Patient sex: M
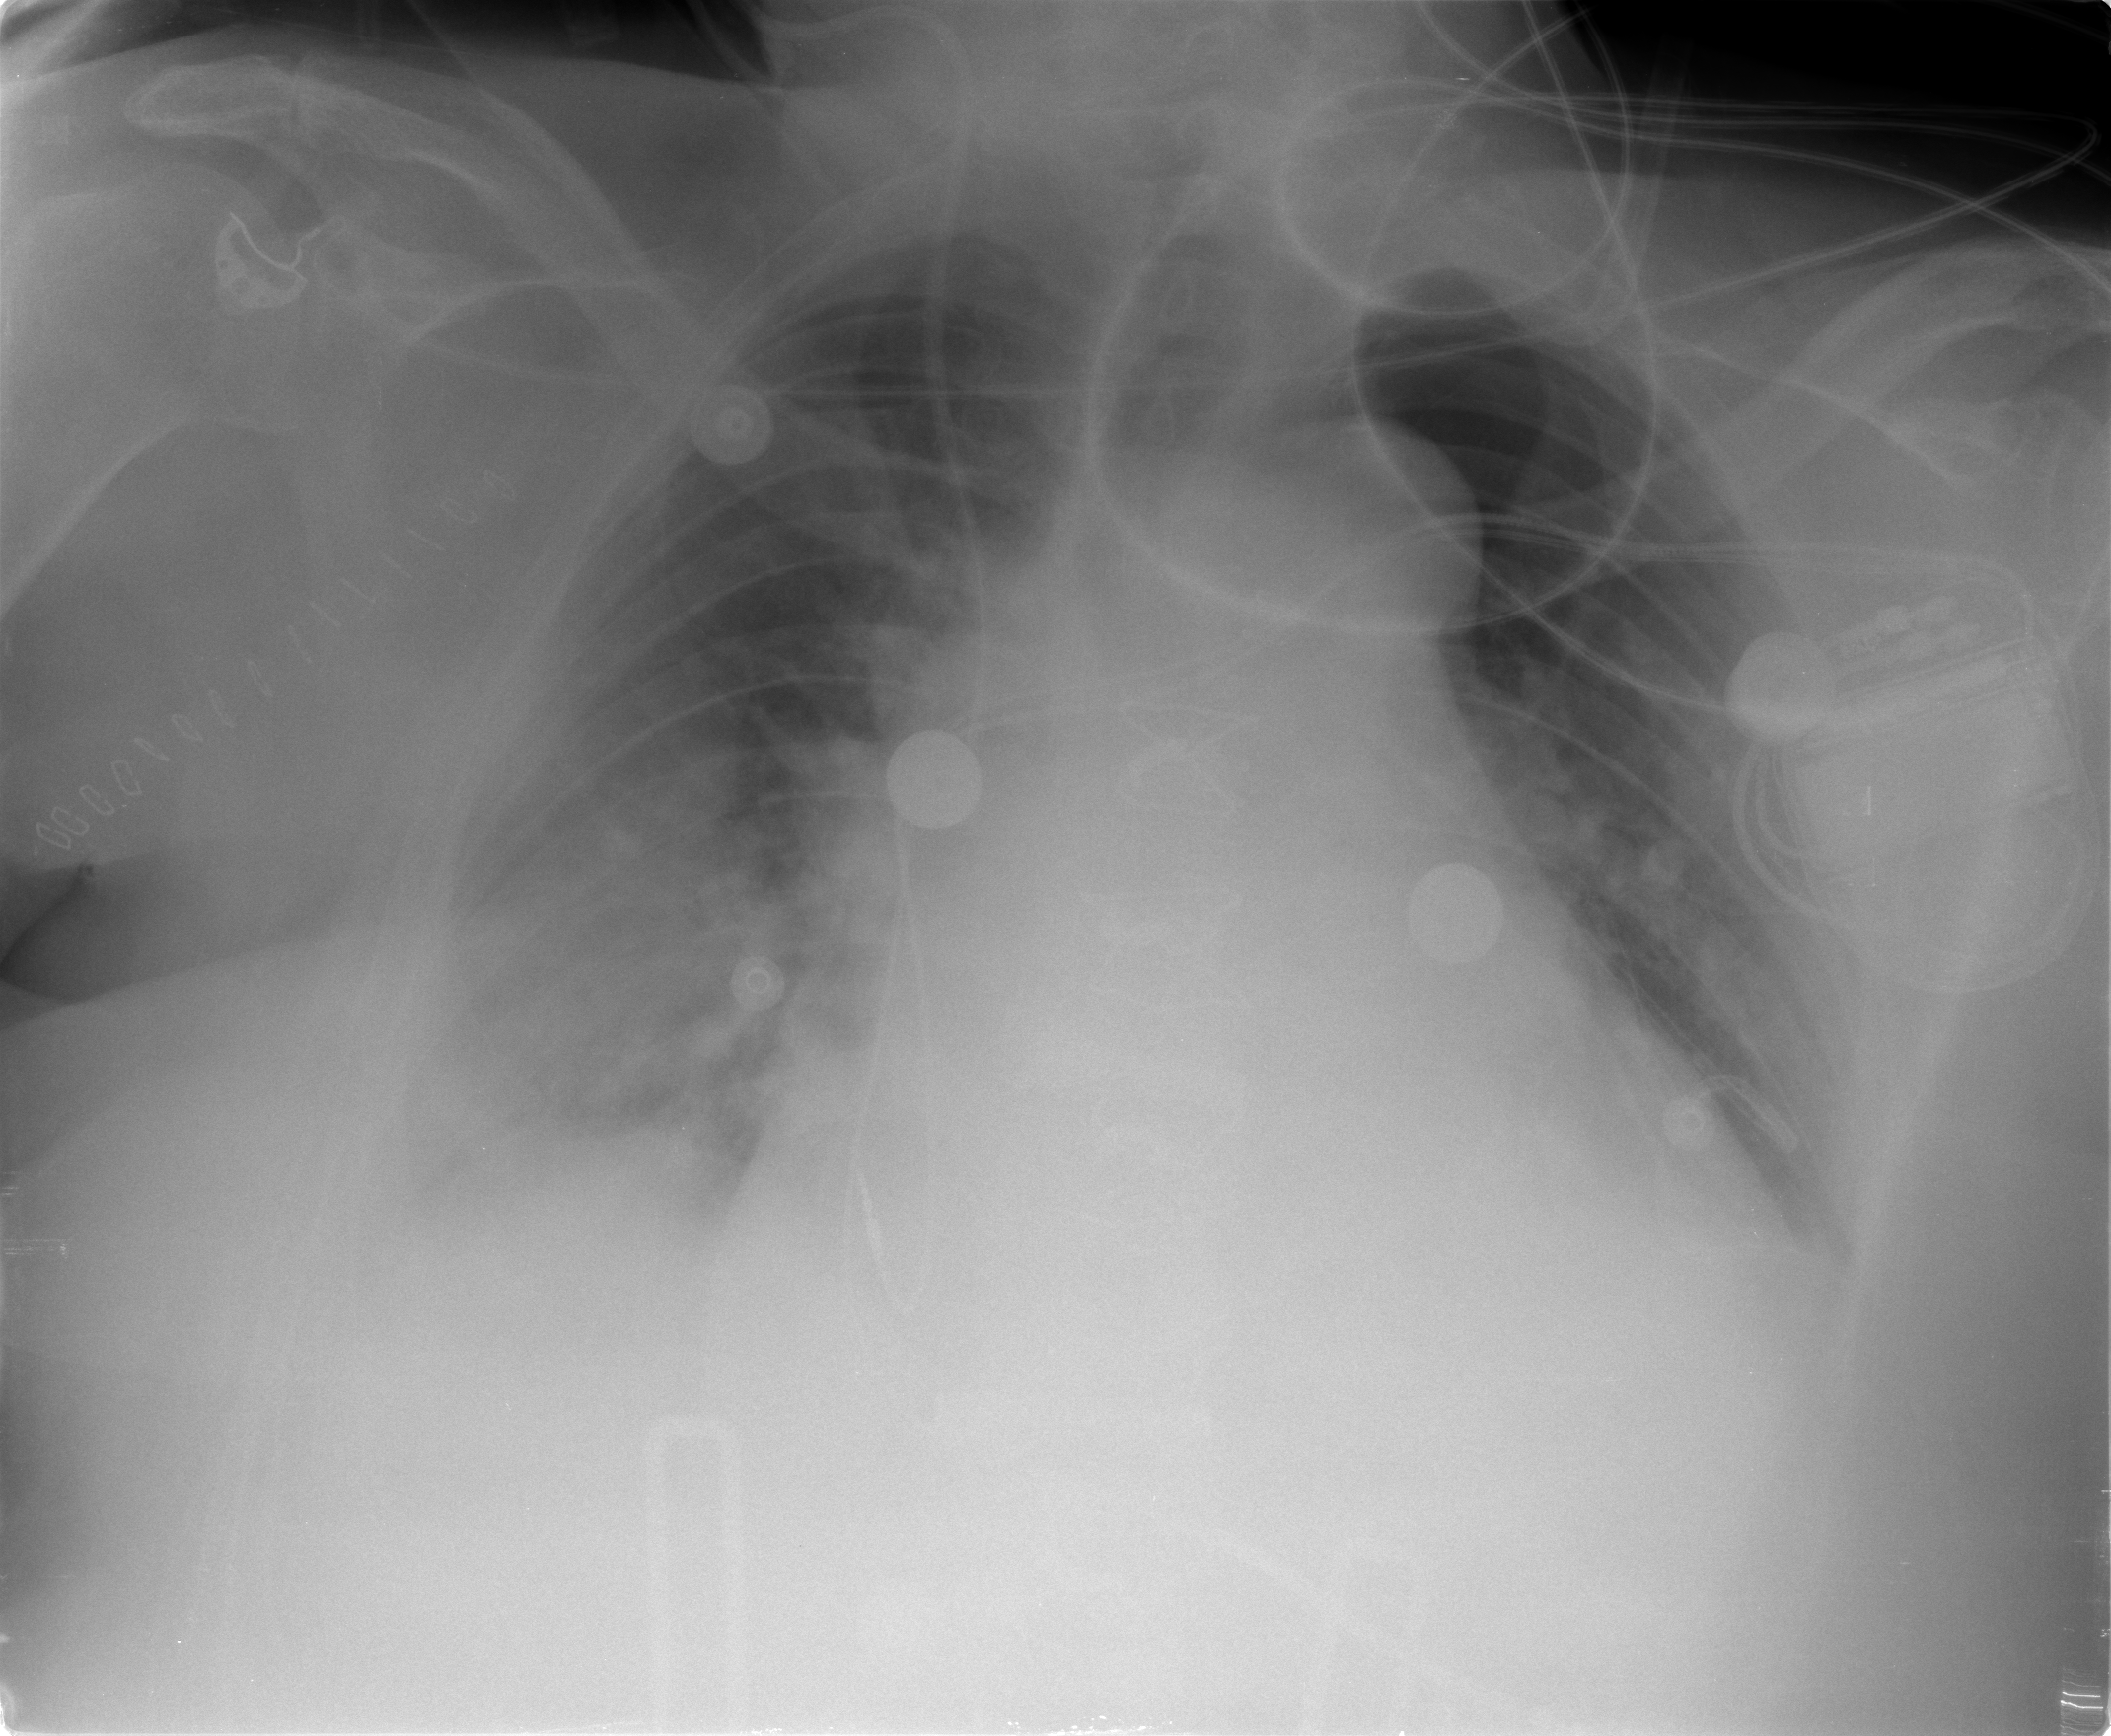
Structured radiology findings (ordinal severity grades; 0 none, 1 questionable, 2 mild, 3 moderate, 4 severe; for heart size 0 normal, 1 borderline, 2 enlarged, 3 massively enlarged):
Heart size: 2
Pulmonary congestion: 2
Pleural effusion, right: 3
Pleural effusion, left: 2
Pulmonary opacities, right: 2
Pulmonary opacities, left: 2
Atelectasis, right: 3
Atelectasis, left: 3